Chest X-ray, AP view. Patient: 48 years old, sex M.
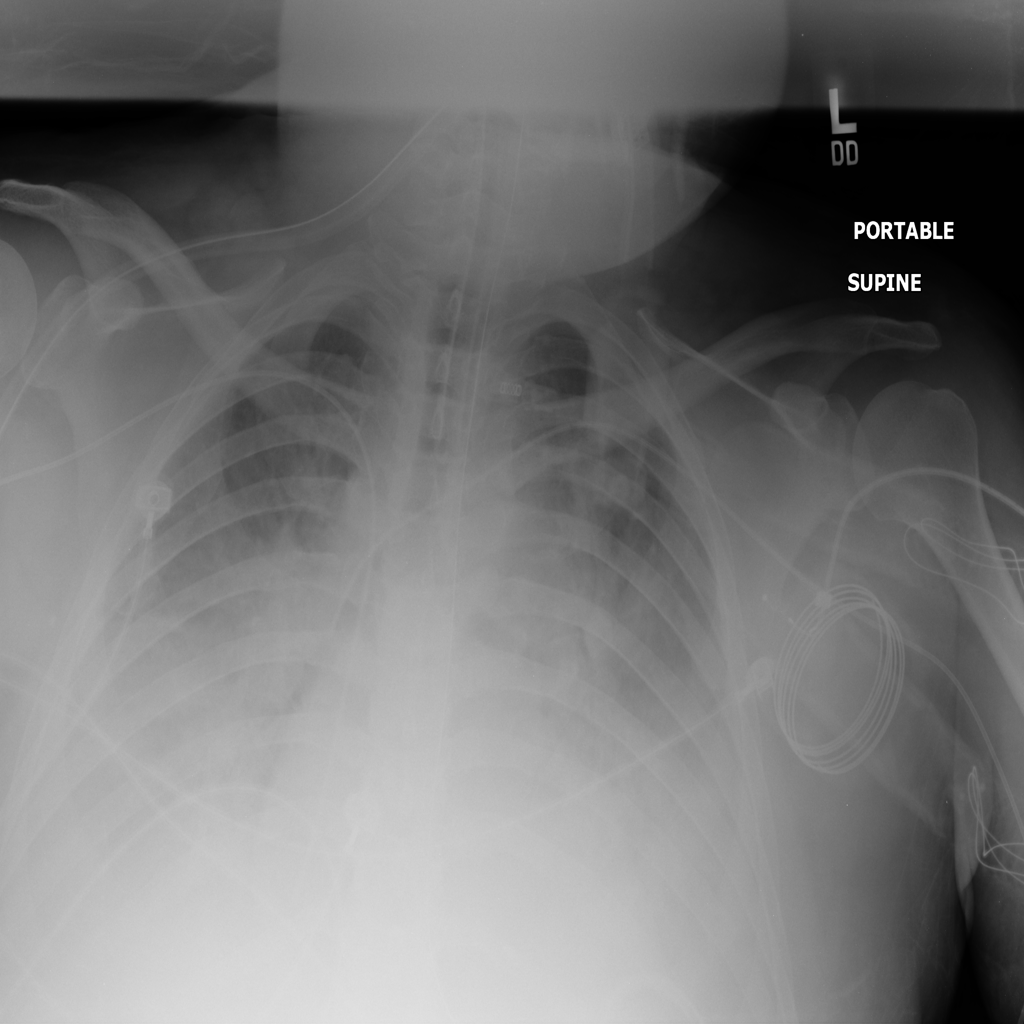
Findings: Infiltration